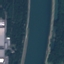
Label: River